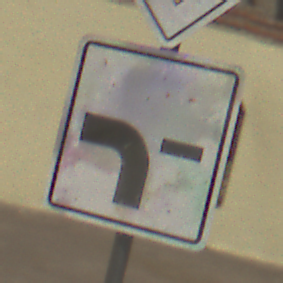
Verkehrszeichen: VerlaufVorfahrtsstrasse6
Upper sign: Vorfahrtsstrasse
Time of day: Midday
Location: Outdoor (Suburban)
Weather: PartlyCloudy
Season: NotSpecified
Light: Natural